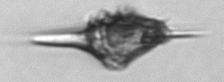
Label: Amylax